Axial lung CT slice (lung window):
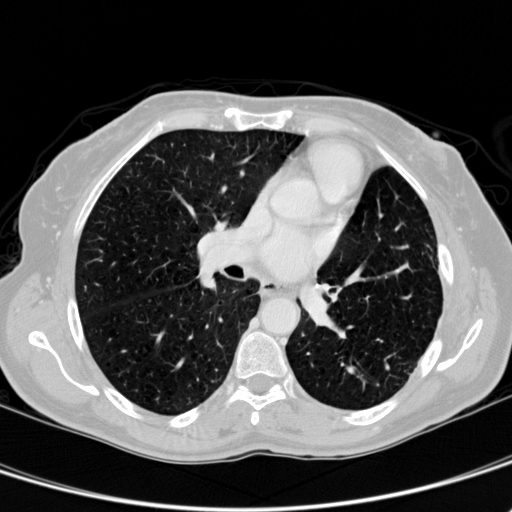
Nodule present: no